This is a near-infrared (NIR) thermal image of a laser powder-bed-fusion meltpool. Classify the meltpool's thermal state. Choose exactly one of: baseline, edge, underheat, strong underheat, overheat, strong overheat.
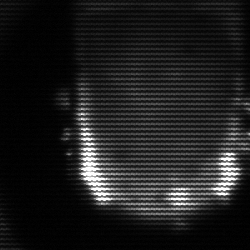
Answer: baseline